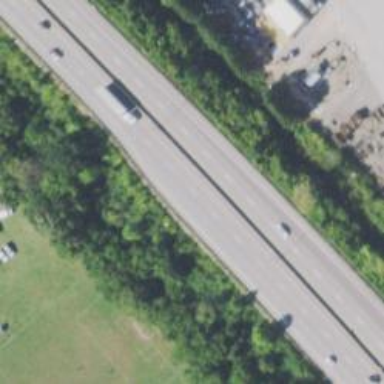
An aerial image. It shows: Motorway with embankment.